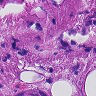
Metastatic tissue present: yes